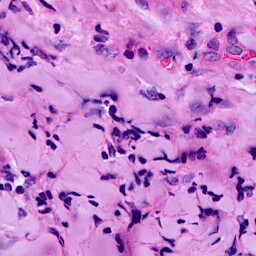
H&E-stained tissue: Breast